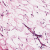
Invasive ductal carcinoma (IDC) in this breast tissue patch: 0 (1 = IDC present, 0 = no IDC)